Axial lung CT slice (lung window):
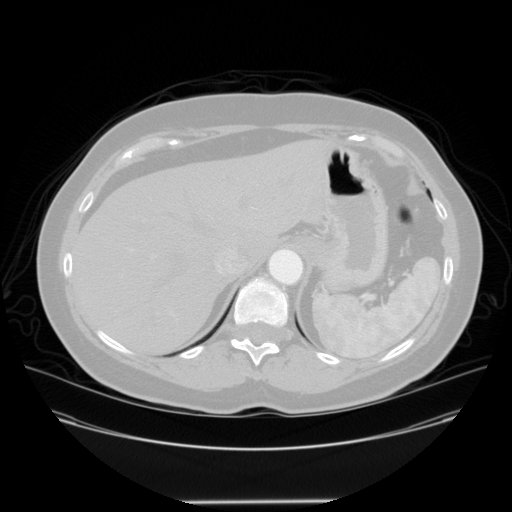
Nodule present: no